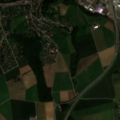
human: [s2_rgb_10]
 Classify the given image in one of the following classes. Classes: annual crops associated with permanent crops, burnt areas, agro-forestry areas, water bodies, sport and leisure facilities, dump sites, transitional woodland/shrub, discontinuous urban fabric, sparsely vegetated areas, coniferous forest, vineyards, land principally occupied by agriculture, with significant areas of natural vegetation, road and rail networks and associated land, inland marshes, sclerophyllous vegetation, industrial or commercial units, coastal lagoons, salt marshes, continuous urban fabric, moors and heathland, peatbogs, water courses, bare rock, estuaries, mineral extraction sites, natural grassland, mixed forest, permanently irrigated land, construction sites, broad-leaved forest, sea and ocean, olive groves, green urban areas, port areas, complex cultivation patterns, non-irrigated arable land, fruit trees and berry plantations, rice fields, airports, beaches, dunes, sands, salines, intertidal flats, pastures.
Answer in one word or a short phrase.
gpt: discontinuous urban fabric, non-irrigated arable land